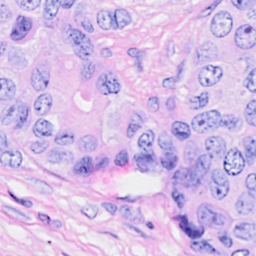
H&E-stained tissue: Breast